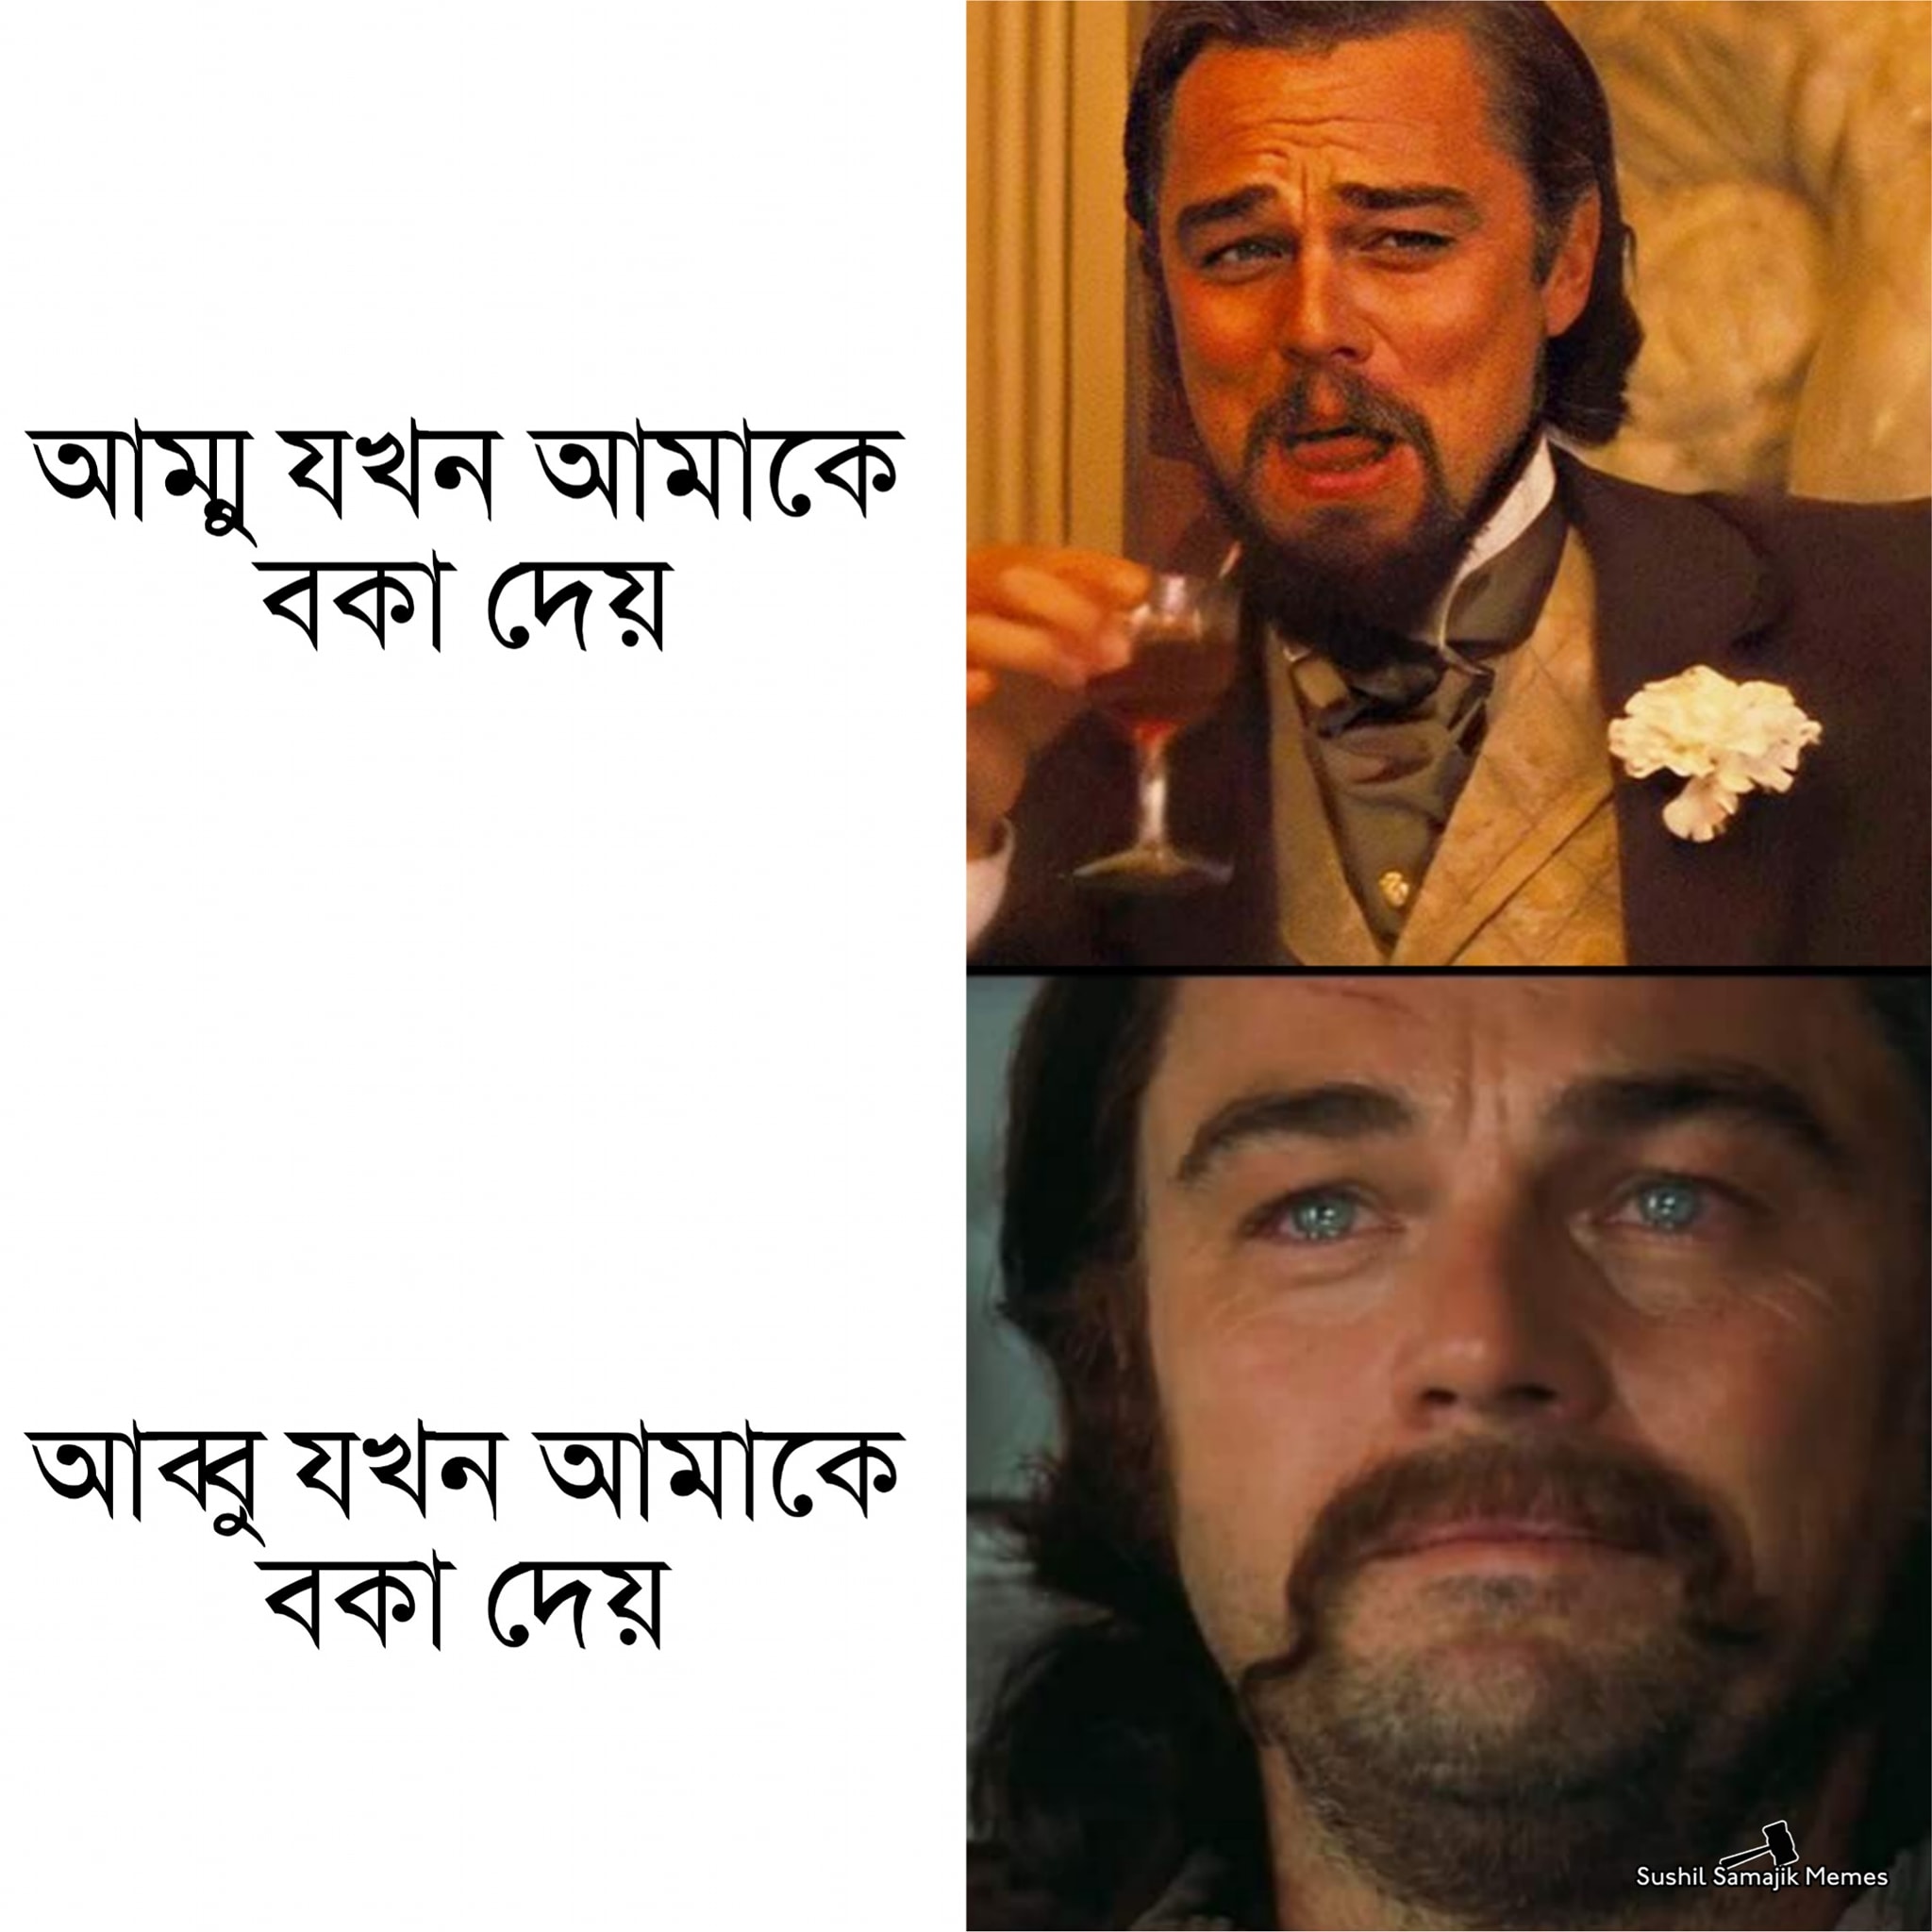
Caption: আম্মু যখন বকা দেয়     আব্বু যখন বকা দেয়
Label: non-hate